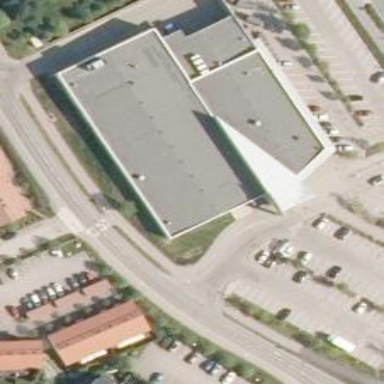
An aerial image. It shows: Supermarket.